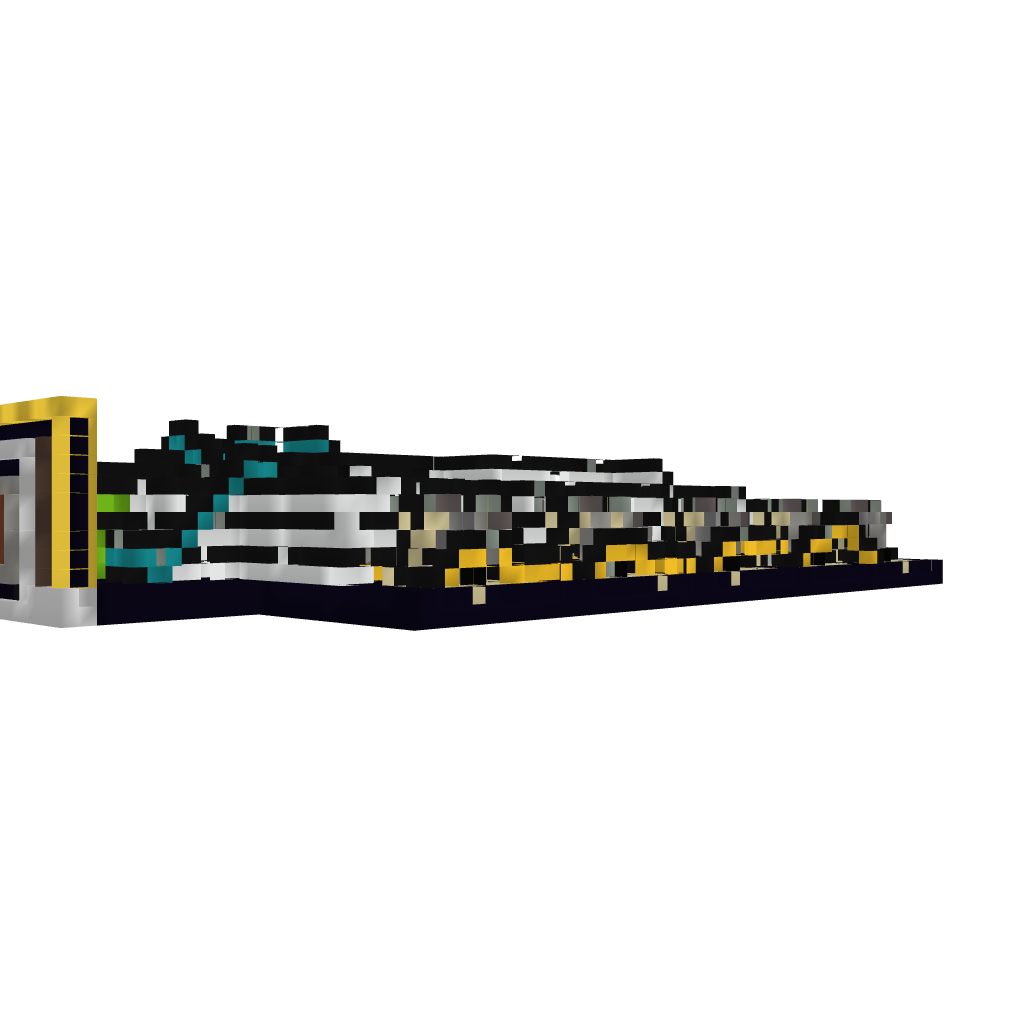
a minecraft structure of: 4x4 Screen